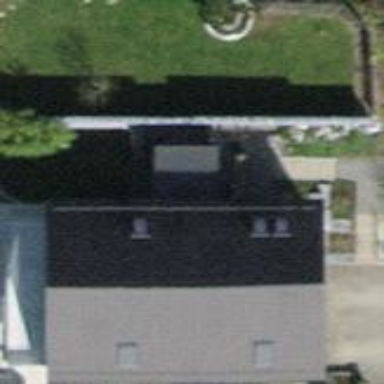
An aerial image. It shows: Detached building with gabled roof.